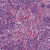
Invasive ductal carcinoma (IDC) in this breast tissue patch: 1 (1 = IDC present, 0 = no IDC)